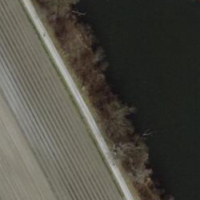
EUNIS habitat code: 15
Species observed at this site:
Corvus corone
Alcedo atthis
Sylvia borin
Aegithalos caudatus
Sylvia atricapilla
Spinus spinus
Poecile palustris
Cygnus olor
Erithacus rubecula
Cuculus canorus
Phoenicurus ochruros
Certhia familiaris
Corvus corax
Riparia riparia
Cyanistes caeruleus
Sturnus vulgaris
Chloris chloris
Aix galericulata
Passer domesticus
Passer montanus
Turdus merula
Circus aeruginosus
Spatula clypeata
Hirundo rustica
Mergus merganser
Milvus milvus
Turdus pilaris
Milvus migrans
Oriolus oriolus
Phylloscopus trochilus
Motacilla alba
Delichon urbicum
Tachybaptus ruficollis
Certhia brachydactyla
Podiceps cristatus
Fulica atra
Falco subbuteo
Dendrocopos major
Buteo buteo
Chroicocephalus ridibundus
Muscicapa striata
Phylloscopus collybita
Gallinula chloropus
Pica pica
Sitta europaea
Garrulus glandarius
Falco tinnunculus
Picus viridis
Acrocephalus scirpaceus
Acrocephalus arundinaceus
Anas platyrhynchos
Alopochen aegyptiaca
Aythya ferina
Acrocephalus palustris
Streptopelia decaocto
Ciconia ciconia
Aythya fuligula
Fringilla coelebs
Carduelis carduelis
Columba palumbus
Phalacrocorax carbo
Parus major
Anser anser